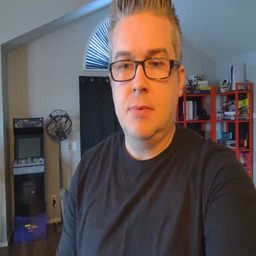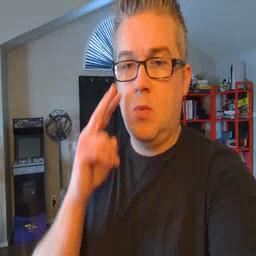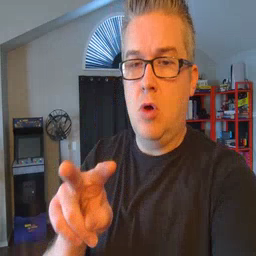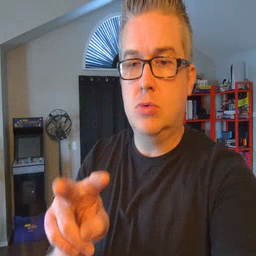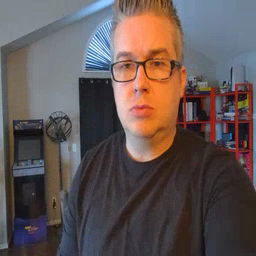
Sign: look